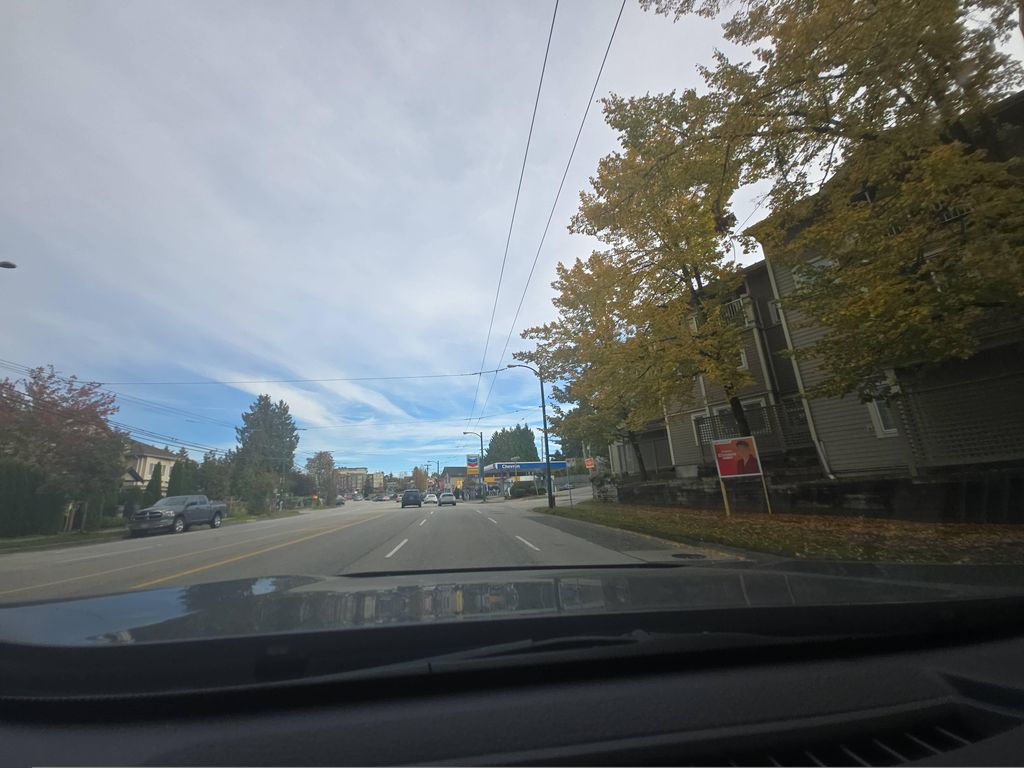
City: vancouver